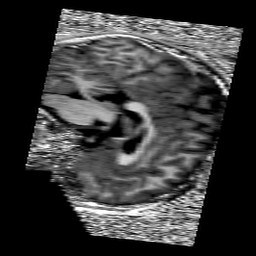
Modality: UNIT1
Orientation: sagittal
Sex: male
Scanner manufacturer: siemens
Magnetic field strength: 3 T
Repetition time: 5 s
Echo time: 0.00355 s